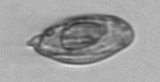
Label: Katodinium_or_Torodinium